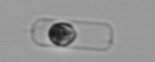
Label: Guinardia_delicatula_TAG_internal_parasite